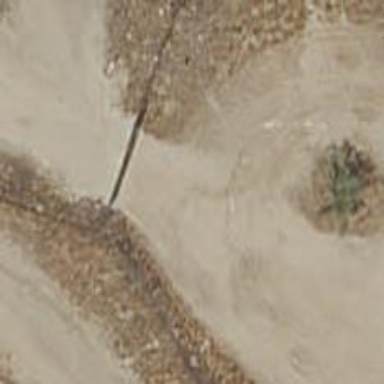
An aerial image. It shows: Dirt track road.